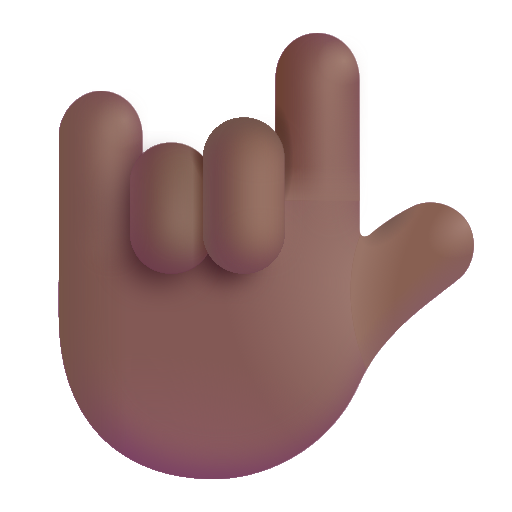
love you gesture color  dark